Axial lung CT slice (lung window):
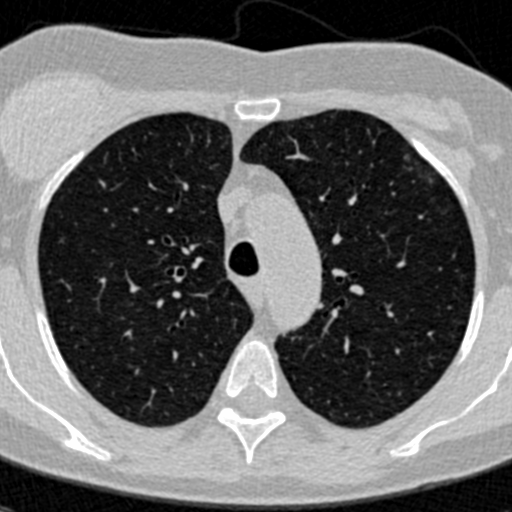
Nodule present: no